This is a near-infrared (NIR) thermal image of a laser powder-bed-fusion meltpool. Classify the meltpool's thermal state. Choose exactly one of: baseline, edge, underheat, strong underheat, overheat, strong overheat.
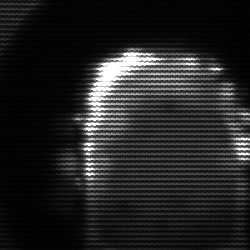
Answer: baseline